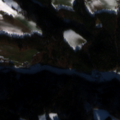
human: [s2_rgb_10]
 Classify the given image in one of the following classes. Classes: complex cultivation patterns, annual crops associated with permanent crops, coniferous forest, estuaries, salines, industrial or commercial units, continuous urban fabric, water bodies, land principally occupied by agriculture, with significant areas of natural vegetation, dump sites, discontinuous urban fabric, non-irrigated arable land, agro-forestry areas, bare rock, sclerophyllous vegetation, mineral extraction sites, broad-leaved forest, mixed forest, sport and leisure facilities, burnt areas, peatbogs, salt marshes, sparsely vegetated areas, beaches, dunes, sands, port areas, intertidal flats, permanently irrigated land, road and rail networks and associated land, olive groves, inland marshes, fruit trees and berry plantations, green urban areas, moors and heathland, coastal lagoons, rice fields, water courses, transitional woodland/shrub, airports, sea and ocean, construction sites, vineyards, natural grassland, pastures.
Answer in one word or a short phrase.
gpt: non-irrigated arable land, complex cultivation patterns, land principally occupied by agriculture, with significant areas of natural vegetation, coniferous forest, mixed forest